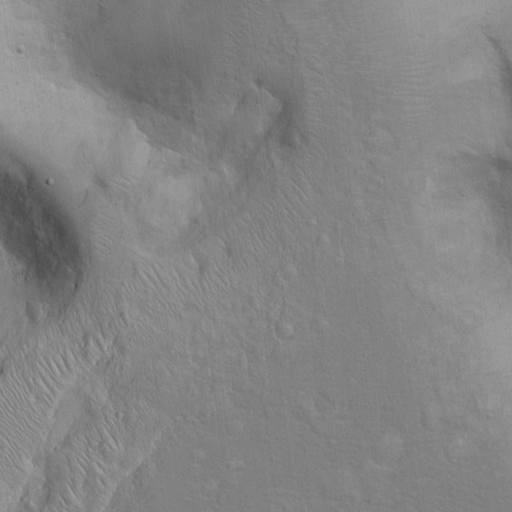
Classes present: Background, Cone